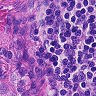
Metastatic tissue present: yes